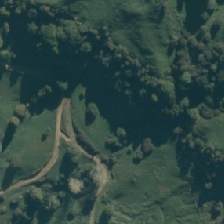
Land cover: high_producing_grassland